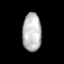
Tissue: lung
Cell type: Epithelial cells
Senescence score: 0.2379
Nuclear area (px): 708
Mean DAPI intensity: 187.049